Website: home-depot
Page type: address-validator
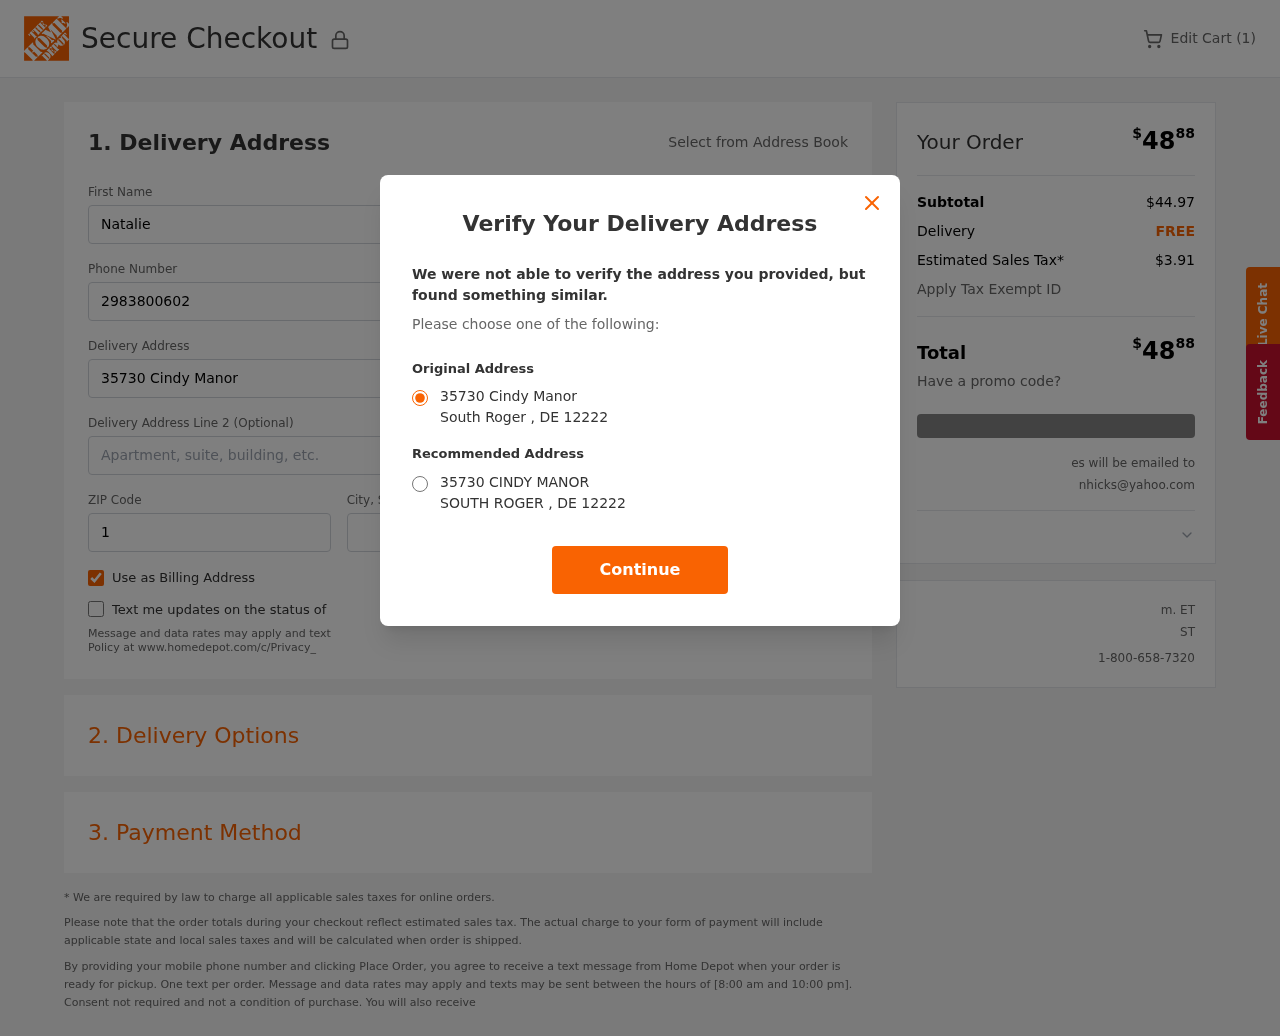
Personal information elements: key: PII_CITY
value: South Roger
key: PII_EMAIL
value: nhicks@yahoo.com
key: PII_POSTCODE
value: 12222
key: PII_STATE_ABBR
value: DE
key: PII_STREET
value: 35730 Cindy Manor
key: PII_FIRSTNAME
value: Natalie
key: PII_LASTNAME
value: Hicks
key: PII_PHONE
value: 2983800602
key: PII_CITY_STATE
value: South Roger, DE
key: PII_STREET_ALT
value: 35730 CINDY MANOR
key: PII_CITY_ALT
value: SOUTH ROGER
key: PII_POSTCODE_FULL
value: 12222
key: PII_POSTCODE_NUMERIC
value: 12222
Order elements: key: ORDER_NUM_ITEMS
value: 1
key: ORDER_TOTAL
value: $4888
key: ORDER_SUBTOTAL
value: $44.97
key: ORDER_SHIPPING_COST
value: FREE
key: ORDER_TAX
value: $3.91